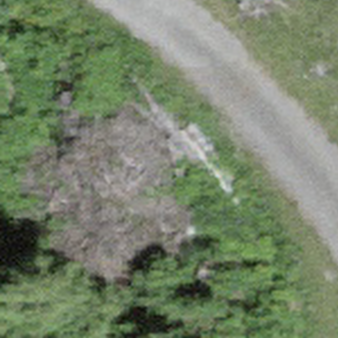
Label: other